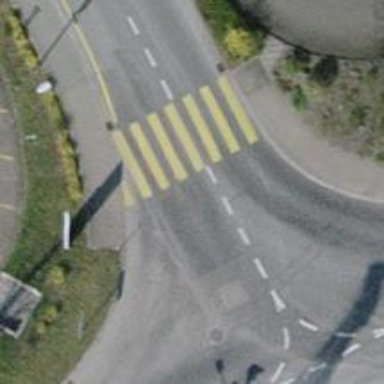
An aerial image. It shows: Marked road crossing.